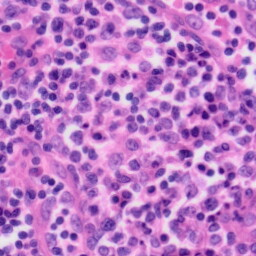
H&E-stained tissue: Tonsil